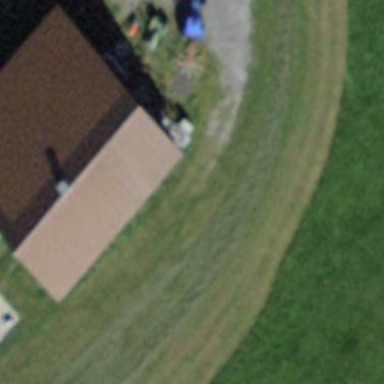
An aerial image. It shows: Rural barn.